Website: walmart
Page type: cart
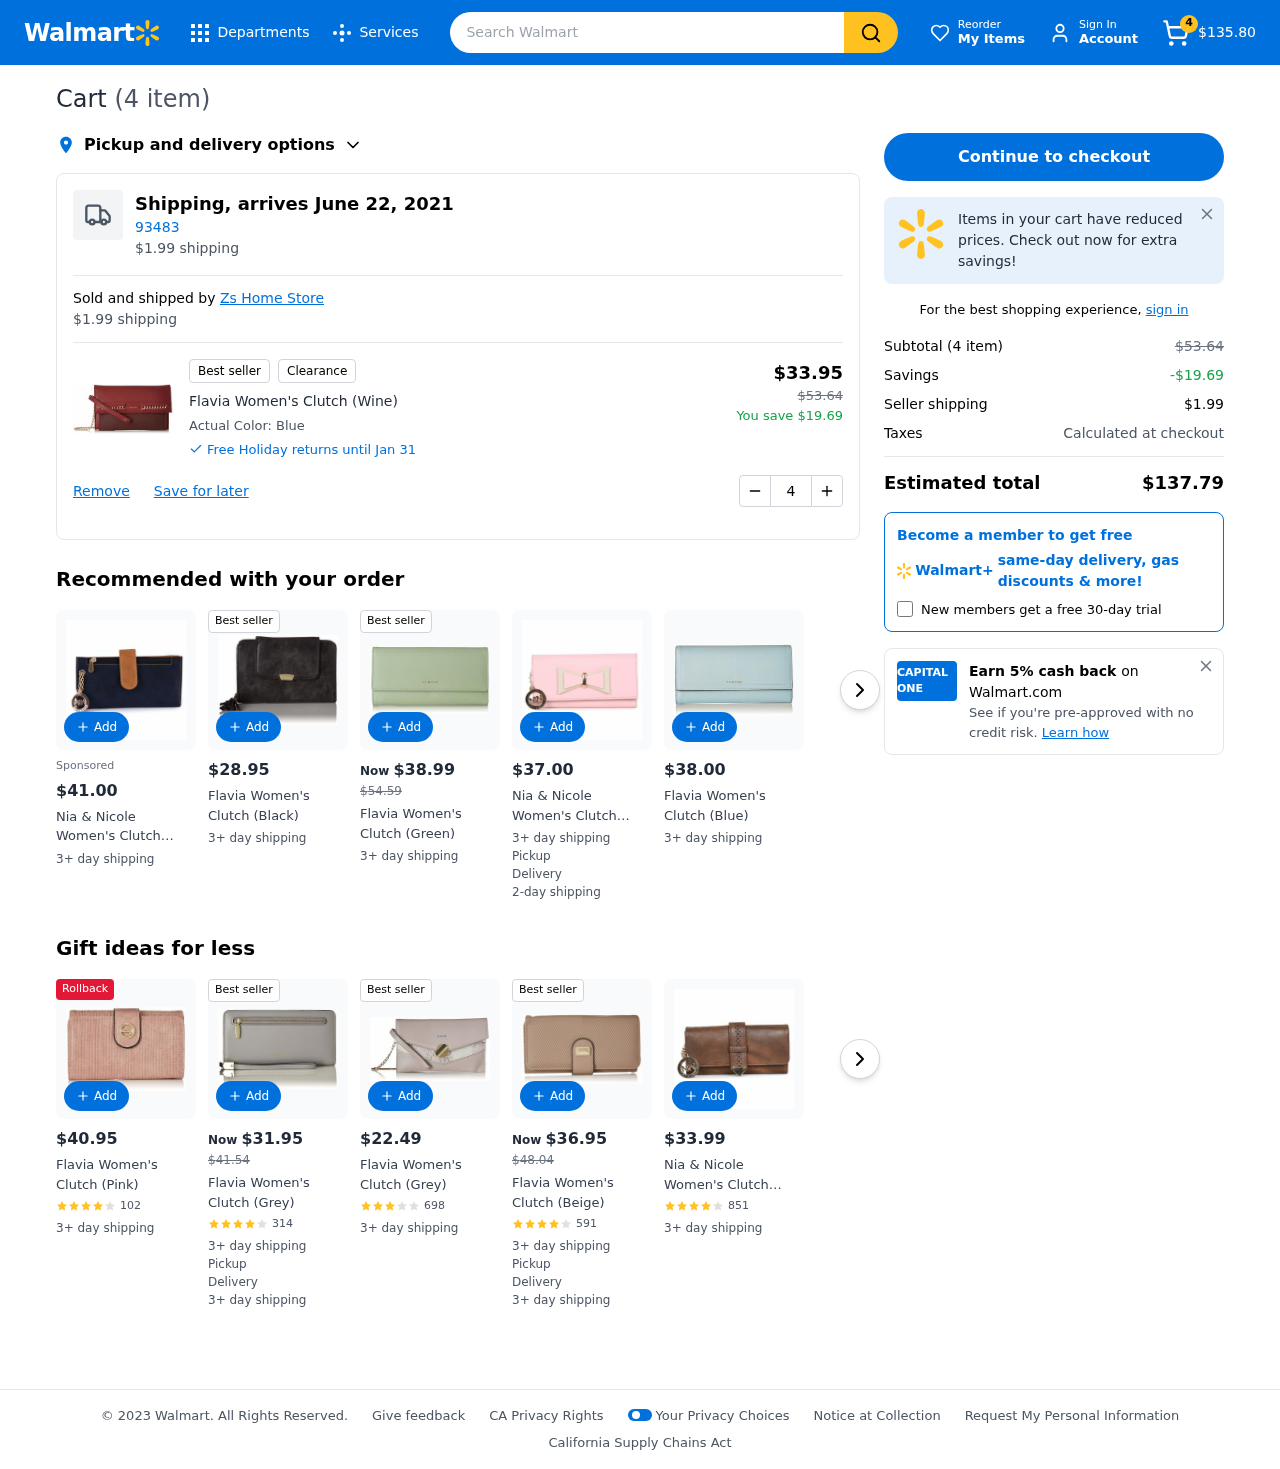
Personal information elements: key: PII_POSTCODE
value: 93483
Product elements: key: PRODUCT1_NAME
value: Flavia Women's Clutch (Wine)
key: PRODUCT1_PRICE
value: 33.95
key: PRODUCT1_QUANTITY
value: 4
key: PRODUCT1_ORIGINAL_PRICE
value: $53.64
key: PRODUCT1_SAVINGS
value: $19.69
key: PRODUCT1_SAVINGS
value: -$19.69
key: PRODUCT2_PRICE
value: $41.00
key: PRODUCT2_NAME
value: Nia & Nicole Women's Clutch (Navy Blue:: Mustard)
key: PRODUCT3_PRICE
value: $28.95
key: PRODUCT3_NAME
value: Flavia Women's Clutch (Black)
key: PRODUCT4_PRICE
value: $38.99
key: PRODUCT4_ORIGINAL_PRICE
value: $54.59
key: PRODUCT4_NAME
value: Flavia Women's Clutch (Green)
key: PRODUCT5_PRICE
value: $37.00
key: PRODUCT5_NAME
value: Nia & Nicole Women's Clutch (Baby Pink:: Beige)
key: PRODUCT6_PRICE
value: $38.00
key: PRODUCT6_NAME
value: Flavia Women's Clutch (Blue)
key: PRODUCT7_PRICE
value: $40.95
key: PRODUCT7_NAME
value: Flavia Women's Clutch (Pink)
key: PRODUCT7_NUM_RATINGS
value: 102
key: PRODUCT8_PRICE
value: $31.95
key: PRODUCT8_ORIGINAL_PRICE
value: $41.54
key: PRODUCT8_NAME
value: Flavia Women's Clutch (Grey)
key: PRODUCT8_NUM_RATINGS
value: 314
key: PRODUCT9_PRICE
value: $22.49
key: PRODUCT9_NAME
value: Flavia Women's Clutch (Grey)
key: PRODUCT9_NUM_RATINGS
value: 698
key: PRODUCT10_PRICE
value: $36.95
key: PRODUCT10_ORIGINAL_PRICE
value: $48.04
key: PRODUCT10_NAME
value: Flavia Women's Clutch (Beige)
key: PRODUCT10_NUM_RATINGS
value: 591
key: PRODUCT11_PRICE
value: $33.99
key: PRODUCT11_NAME
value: Nia & Nicole Women's Clutch (Brown)
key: PRODUCT11_NUM_RATINGS
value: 851
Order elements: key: ORDER_NUM_ITEMS
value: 4
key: ORDER_NUM_ITEMS
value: (4 item)
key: ORDER_SUBTOTAL
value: $135.80
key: ORDER_DELIVERY_DATE
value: Shipping, arrives June 22, 2021
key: ORDER_SHIPPING_COST
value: $1.99
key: ORDER_TOTAL
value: $137.79
Search elements: key: HEADER_SEARCH
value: Search Walmart